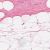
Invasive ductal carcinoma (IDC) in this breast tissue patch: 0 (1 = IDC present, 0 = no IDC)